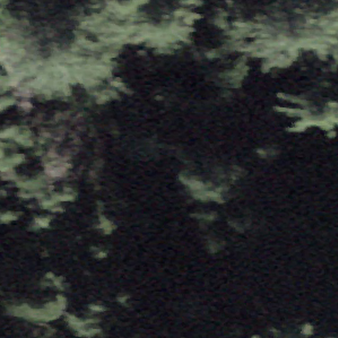
Label: other